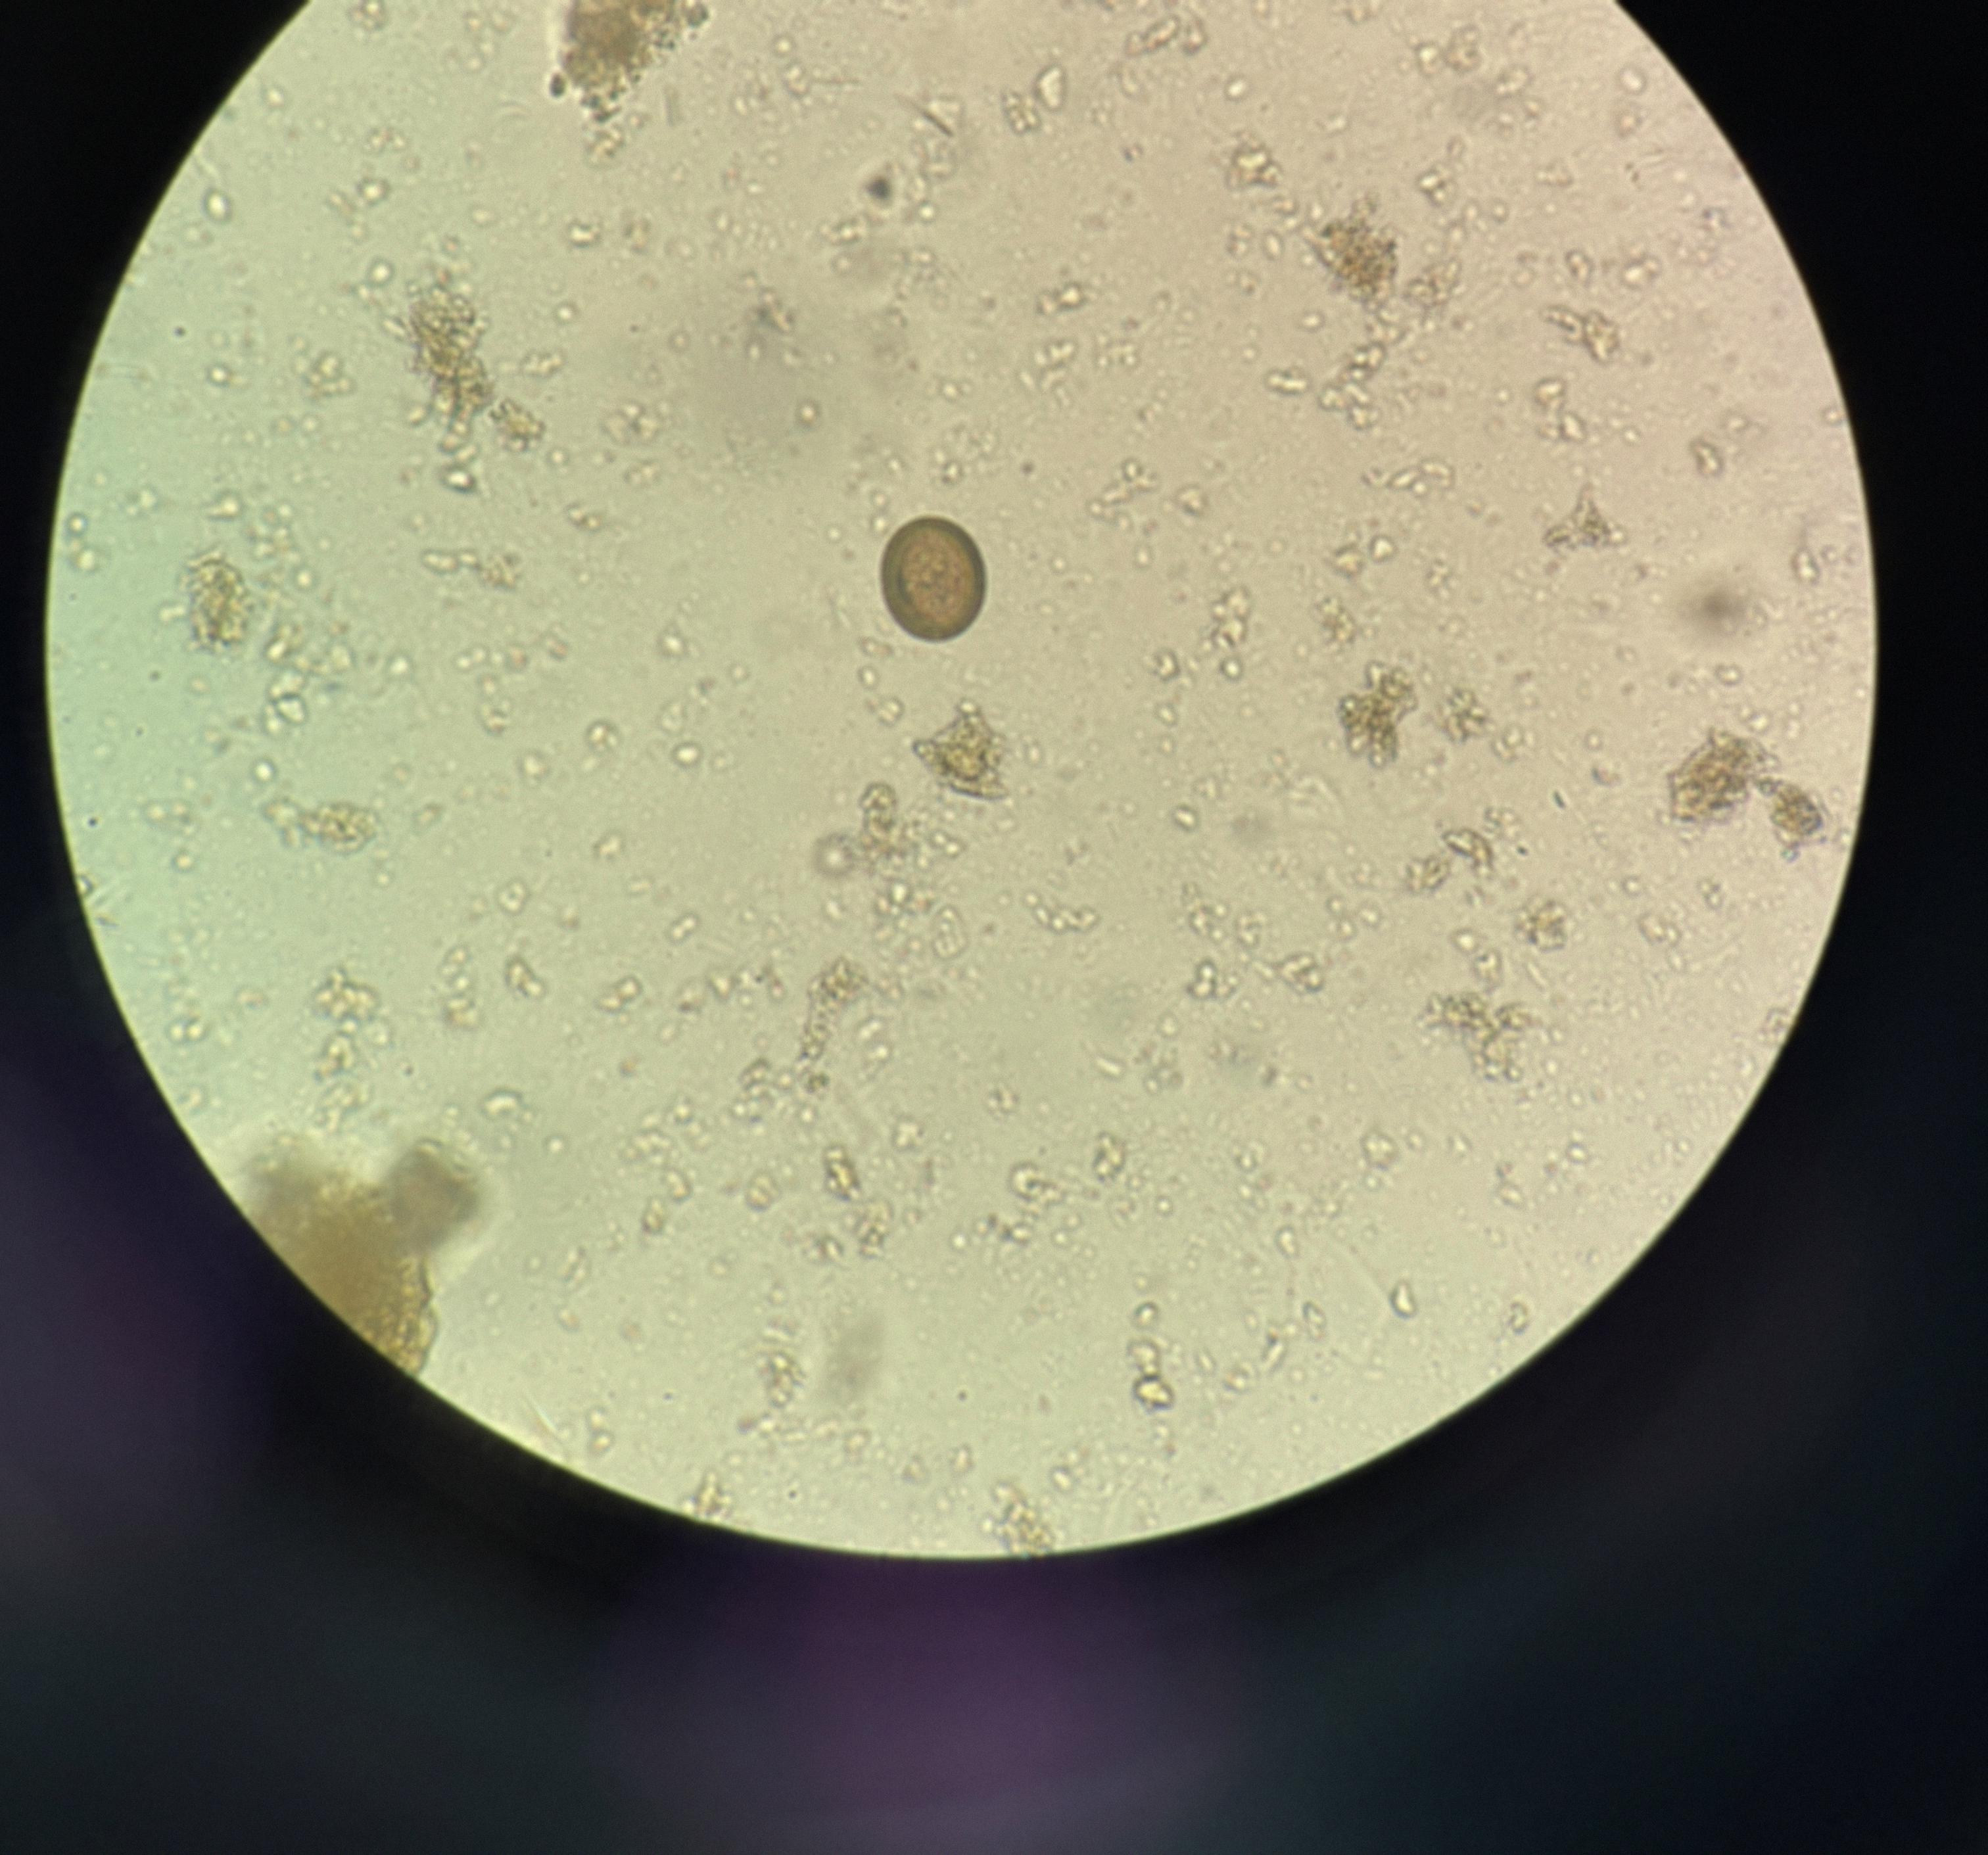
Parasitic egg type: Taenia spp. egg